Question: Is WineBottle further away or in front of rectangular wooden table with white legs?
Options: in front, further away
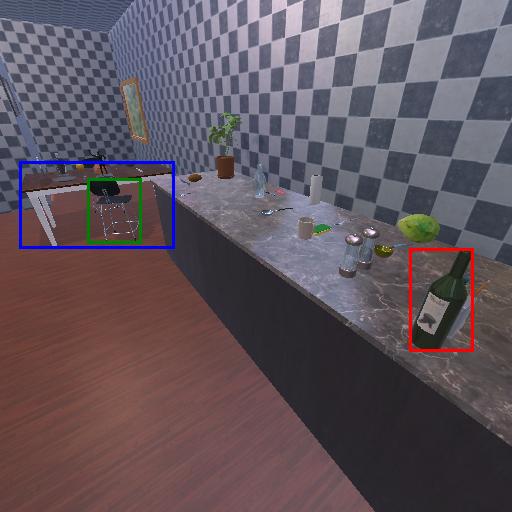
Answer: in front